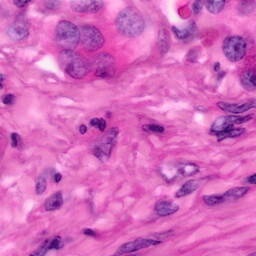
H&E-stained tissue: Pancreatic